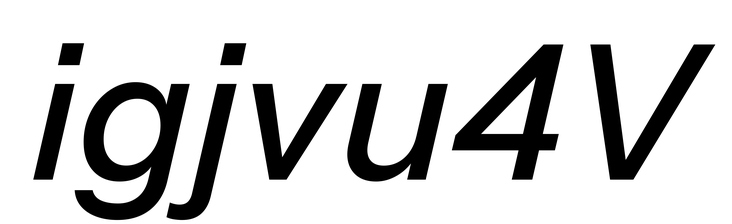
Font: InstrumentSans-Italic_Medium_Italic